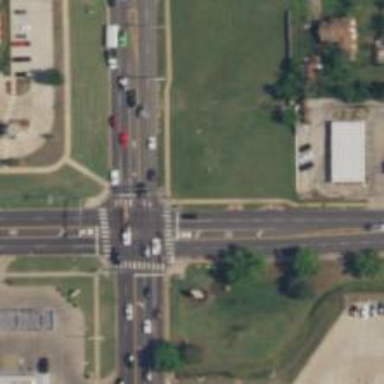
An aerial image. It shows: Crossing on the road.